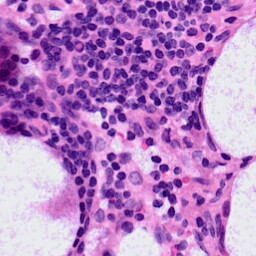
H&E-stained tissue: LymphNode